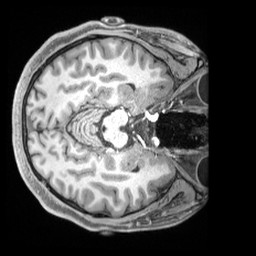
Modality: T1w
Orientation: axial
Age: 24
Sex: male
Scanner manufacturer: siemens
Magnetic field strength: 3 T
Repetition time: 2.4 s
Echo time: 0.00226 s